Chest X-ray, AP view. Patient: 47 years old, sex F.
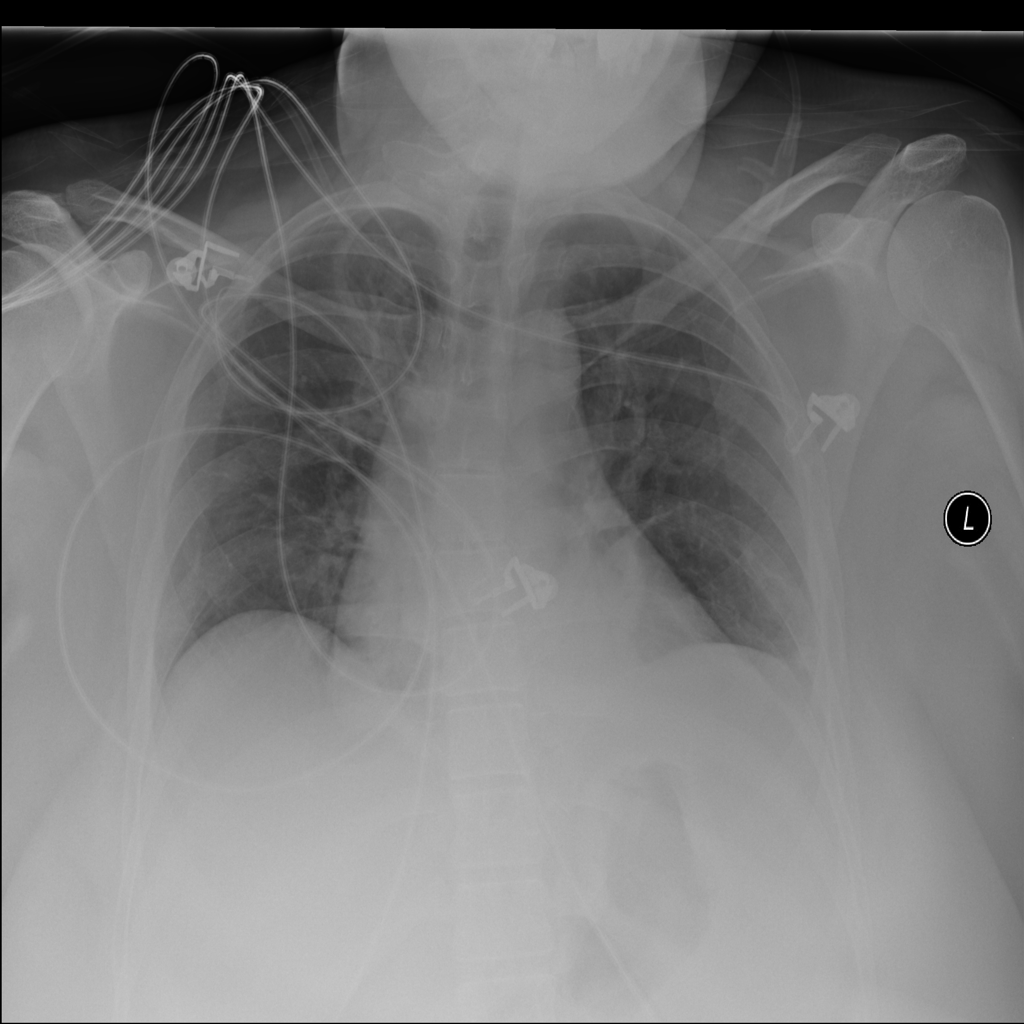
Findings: Atelectasis